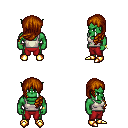
a pixel art fantasy rpg character, male body template, orc, green skin, white pirate shirt, red pants, brunette left-swept hairstyle, bracelets, gold boots, four views (front, back, left, right), 2x2 character sprite sheet, small pixel art, hard edges, no anti-aliasing